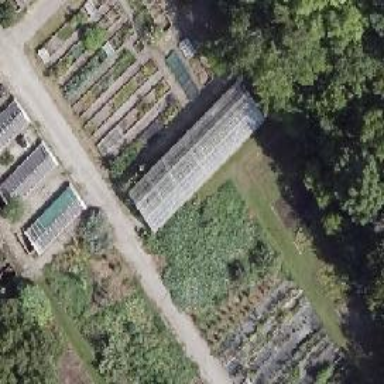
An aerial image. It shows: Greenhouse.